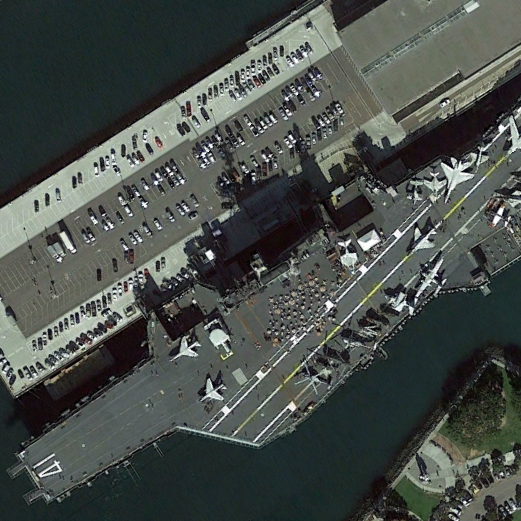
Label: aircraft_carrier